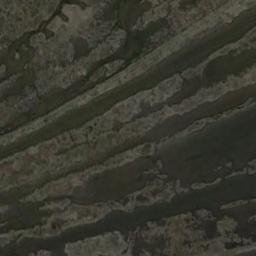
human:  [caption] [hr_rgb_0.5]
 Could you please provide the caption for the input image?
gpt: The wetland consists of bare land and water .

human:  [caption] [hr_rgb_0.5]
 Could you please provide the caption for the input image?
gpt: Brown trivial bare land in the river in a wetland .

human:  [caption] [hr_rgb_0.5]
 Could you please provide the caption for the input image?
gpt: Many waters of different sizes and shapes are surrounded by wetlands .

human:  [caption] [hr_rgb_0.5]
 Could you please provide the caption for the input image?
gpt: There are small creeks in the middle of this wetland .

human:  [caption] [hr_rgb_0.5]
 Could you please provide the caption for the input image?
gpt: There are many rivers on the wetland .